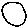
Label: circle